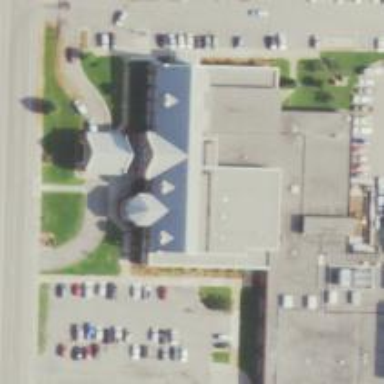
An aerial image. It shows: Healthcare clinic.